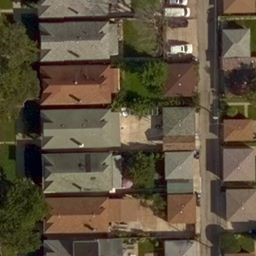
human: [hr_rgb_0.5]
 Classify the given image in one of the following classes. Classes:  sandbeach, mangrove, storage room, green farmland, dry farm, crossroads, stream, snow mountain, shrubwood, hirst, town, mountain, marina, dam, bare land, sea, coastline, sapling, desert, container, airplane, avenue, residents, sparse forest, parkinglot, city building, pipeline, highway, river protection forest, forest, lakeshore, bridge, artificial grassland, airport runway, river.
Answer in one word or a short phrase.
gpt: residents